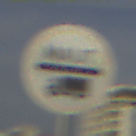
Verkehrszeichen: Mautpflicht
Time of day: MorningAfternoon
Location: Outdoor (Suburban)
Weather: PartlyCloudy
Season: NotSpecified
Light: Natural